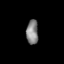
Tissue: lung
Cell type: Endothelial cells
Senescence score: 0.6002
Nuclear area (px): 285
Mean DAPI intensity: 132.467